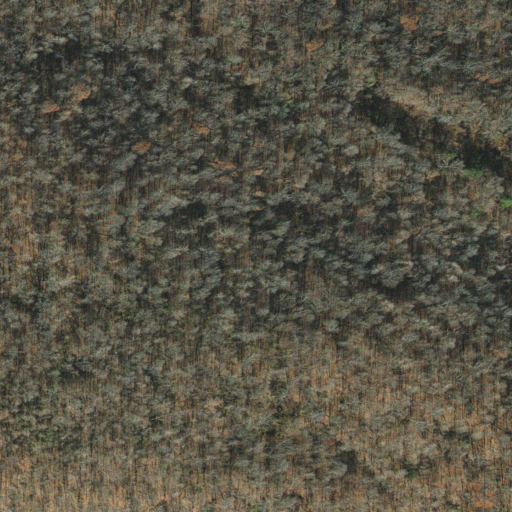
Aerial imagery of mountain in Arkansas named Bald Knob containing only deciduous forest